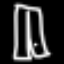
Label: pants